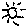
Label: sun